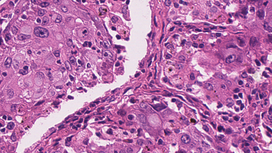
Tumor epithelial tissue: yes
Tumor-associated stroma tissue: yes
Normal tissue: no